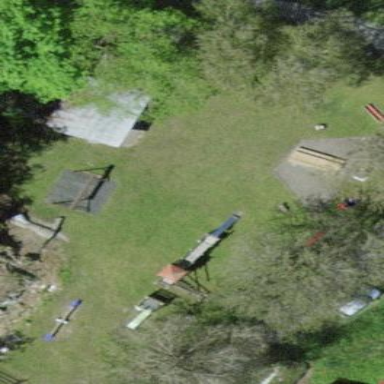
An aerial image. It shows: Playground area for leisure activities on the land.